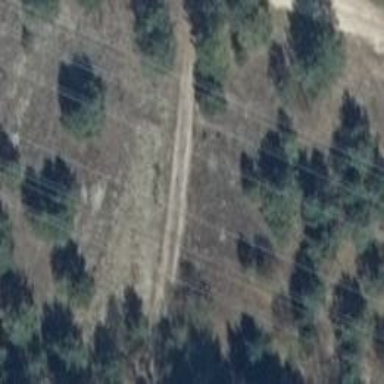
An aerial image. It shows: Sandy track with grade 5 track type.